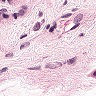
Metastatic tissue present: yes